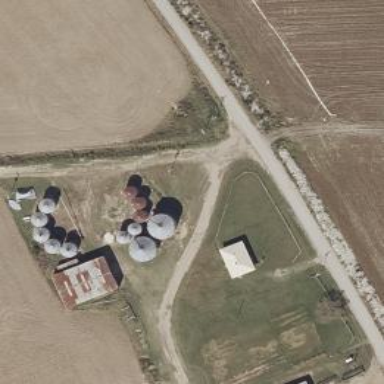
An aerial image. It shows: Silo.